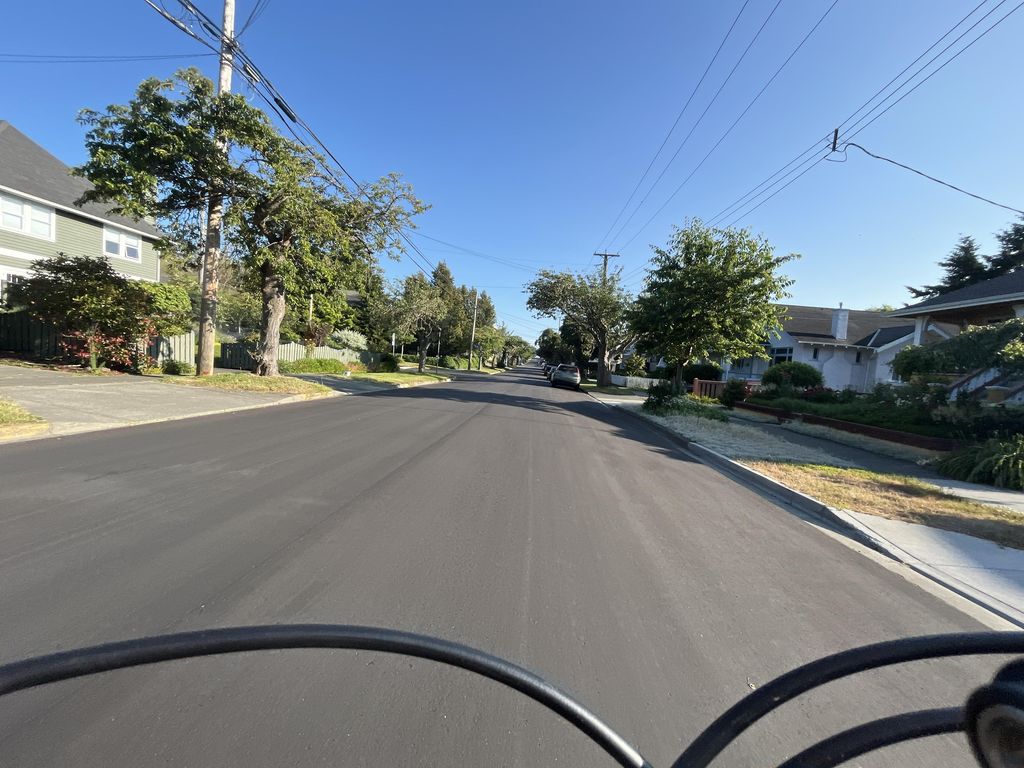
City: victoria